Question: I am currently working on a multistep form, and it has around 100 fields.
Suppose a user start filling the form and completed 30 fields and get harrased.
And suddenly the user closes the tab, then a pop up should open as shown in the image below.
Now user enter the email address in a pop up form, and on clicking button, a mail will be send with all the filled values (i.e. 30 fields value).

Is this possible in some other way or this way...Thank you.
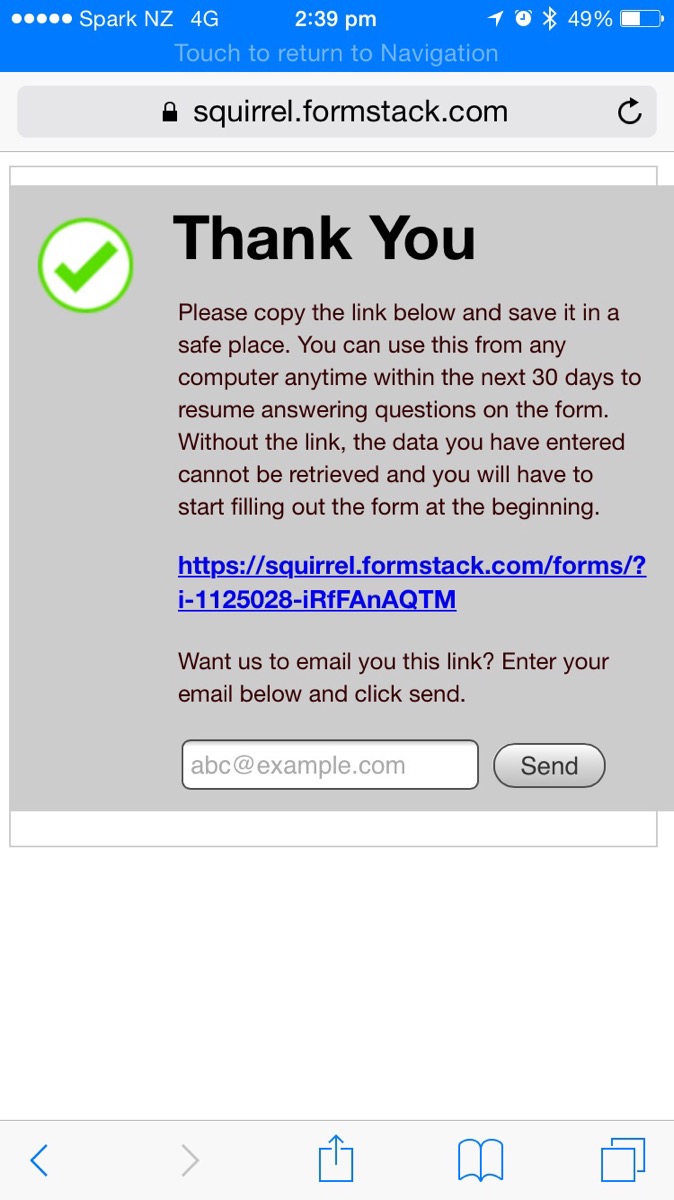
Answer: Use jQuery's 'window.unload': <URL>
Make a call to the server through jQuery's '$.post', and serialize the form data. You'll have to manage the data on the server.